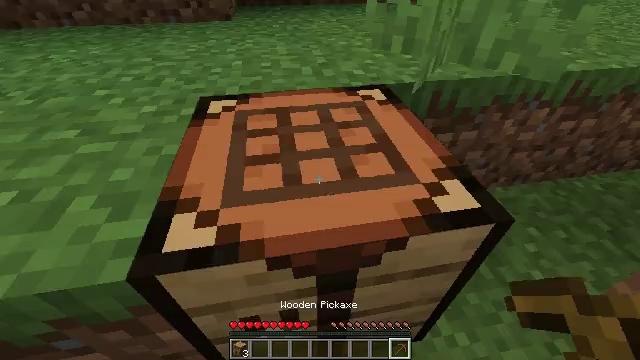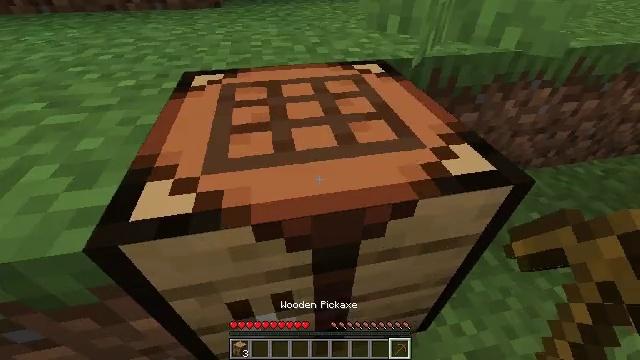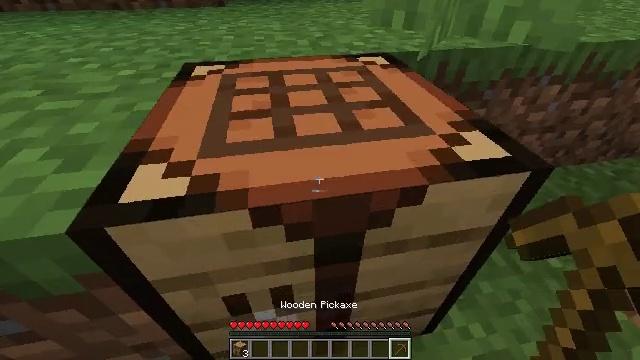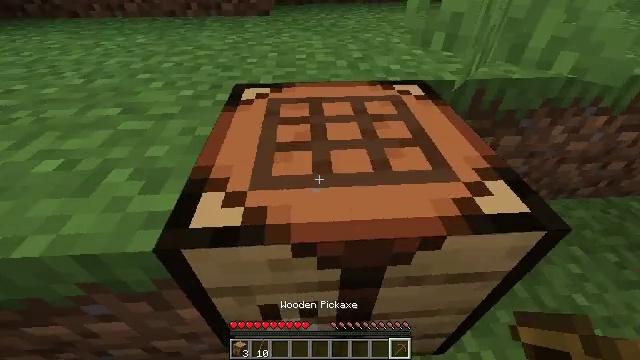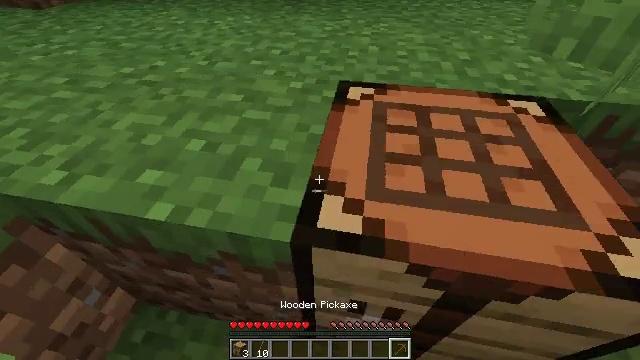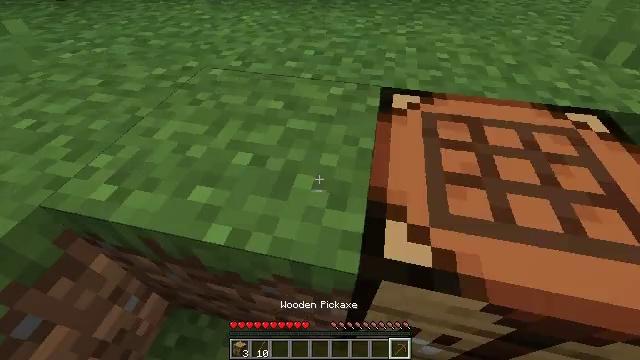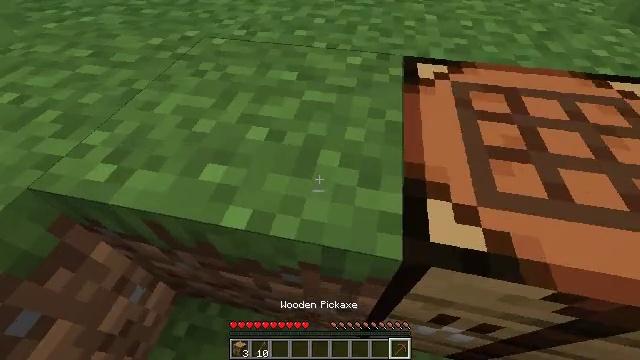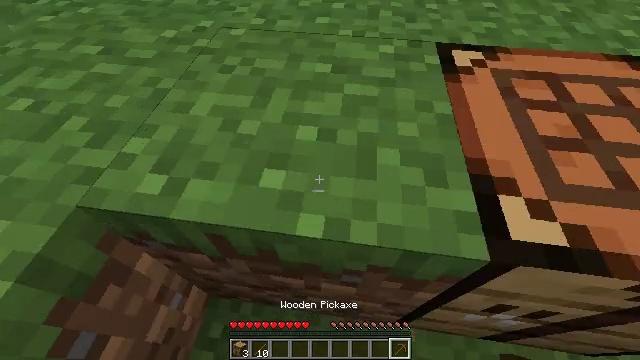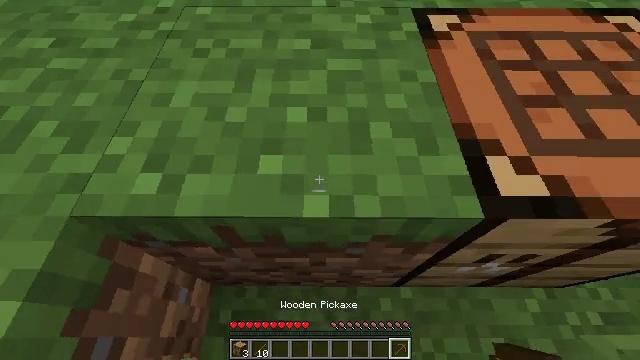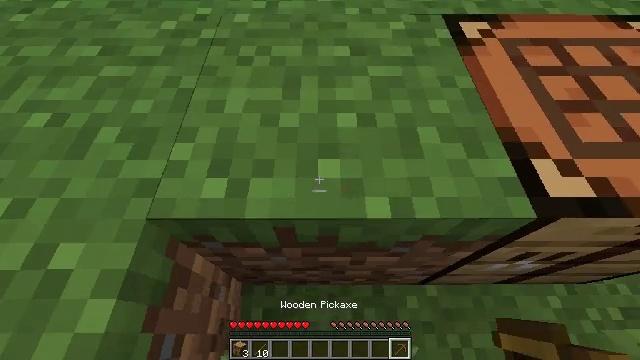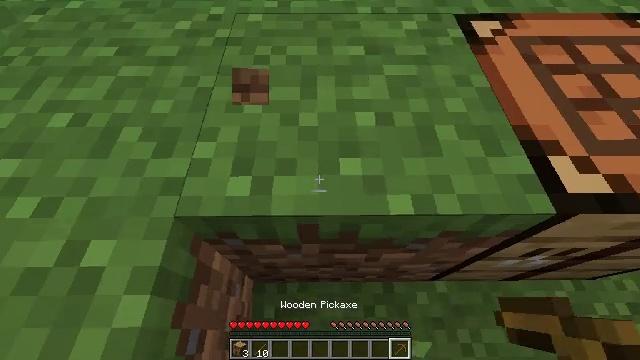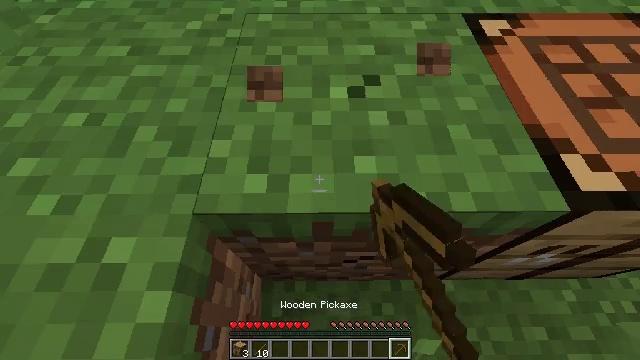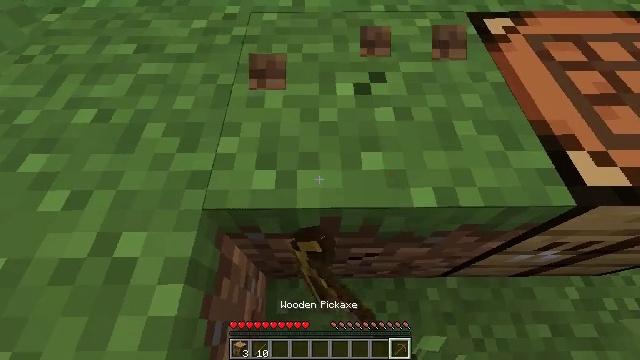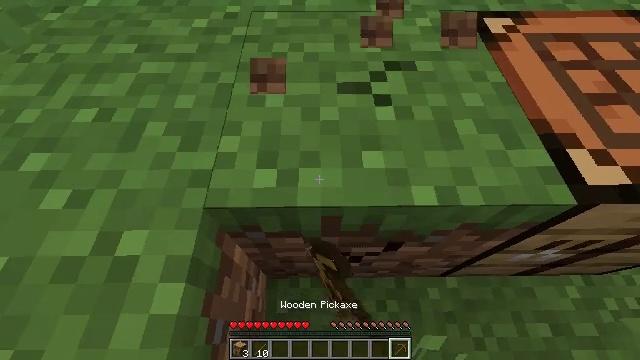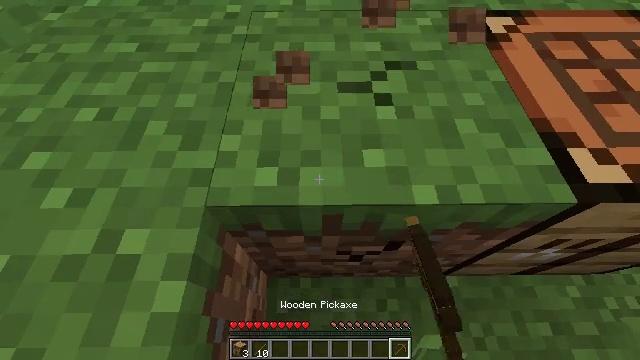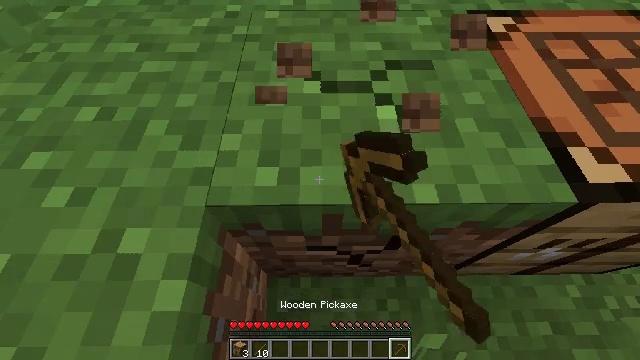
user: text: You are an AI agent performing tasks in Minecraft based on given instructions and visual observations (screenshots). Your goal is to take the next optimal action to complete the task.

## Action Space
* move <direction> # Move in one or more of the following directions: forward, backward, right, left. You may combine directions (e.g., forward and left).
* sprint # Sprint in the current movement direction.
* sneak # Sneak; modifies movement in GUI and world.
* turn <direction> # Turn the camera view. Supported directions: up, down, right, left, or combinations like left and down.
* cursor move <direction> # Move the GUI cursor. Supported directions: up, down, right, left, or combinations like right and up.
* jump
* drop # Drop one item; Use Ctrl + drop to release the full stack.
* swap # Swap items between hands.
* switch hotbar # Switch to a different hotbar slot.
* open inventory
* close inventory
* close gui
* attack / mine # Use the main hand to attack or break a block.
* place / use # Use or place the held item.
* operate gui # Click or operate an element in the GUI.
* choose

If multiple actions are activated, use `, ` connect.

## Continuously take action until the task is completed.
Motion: motion action
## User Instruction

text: Dig up the grass block for dirt.
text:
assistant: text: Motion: turn right, open inventory
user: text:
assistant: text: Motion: open inventory
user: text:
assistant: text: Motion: move left, turn left, open inventory
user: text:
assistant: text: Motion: move left, turn left and down
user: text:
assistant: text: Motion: move forward and move left, turn left and down
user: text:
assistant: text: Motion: move forward and move left, turn down
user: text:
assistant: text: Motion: move forward and move left, turn right and down
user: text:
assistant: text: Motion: move forward and move left, turn right and down
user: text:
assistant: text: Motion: no_op
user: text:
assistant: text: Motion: attack / mine
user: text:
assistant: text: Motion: attack / mine
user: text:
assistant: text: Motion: attack / mine
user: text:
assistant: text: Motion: attack / mine
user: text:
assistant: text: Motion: attack / mine
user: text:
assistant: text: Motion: attack / mine
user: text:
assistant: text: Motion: attack / mine
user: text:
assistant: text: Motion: attack / mine
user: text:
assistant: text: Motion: attack / mine
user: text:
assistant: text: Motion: attack / mine
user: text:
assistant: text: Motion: attack / mine
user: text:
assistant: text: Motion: attack / mine
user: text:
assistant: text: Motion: attack / mine
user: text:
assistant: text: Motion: attack / mine
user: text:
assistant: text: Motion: attack / mine
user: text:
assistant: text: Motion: attack / mine
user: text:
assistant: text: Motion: attack / mine
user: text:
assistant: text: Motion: attack / mine
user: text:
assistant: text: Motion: attack / mine
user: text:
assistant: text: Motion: attack / mine
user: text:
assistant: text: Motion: move right, attack / mine